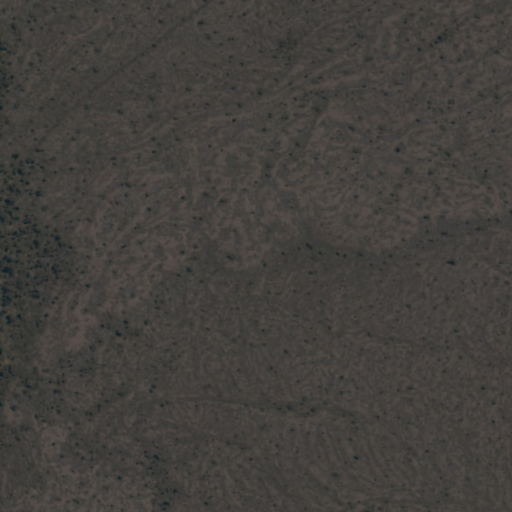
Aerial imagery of lava area in Hawaii named Ke‘āmuku Lava Flow containing only unknown